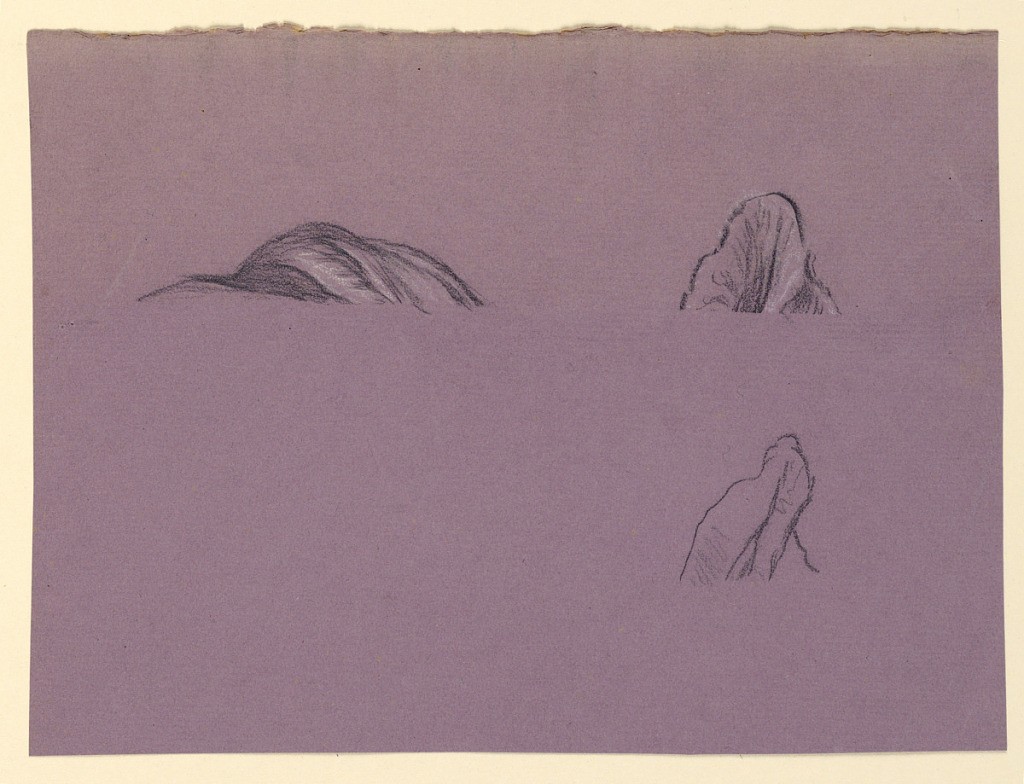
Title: Study for "Fortune"
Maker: Elihu Vedder, American, 1836 – 1923
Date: ca. 1899
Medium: Pastel crayon on paper
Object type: Drawing
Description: Three small detail sketches of drapery.